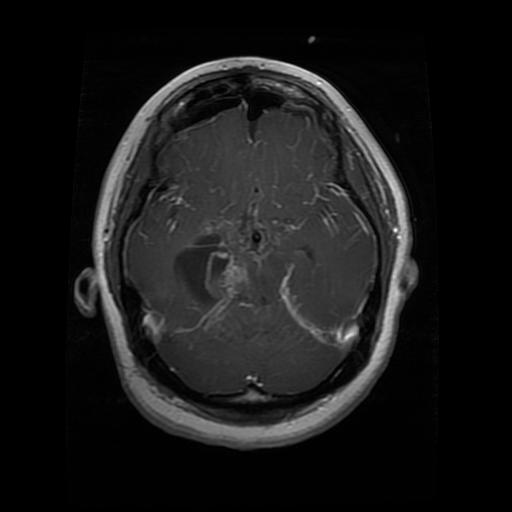
Label: glioma